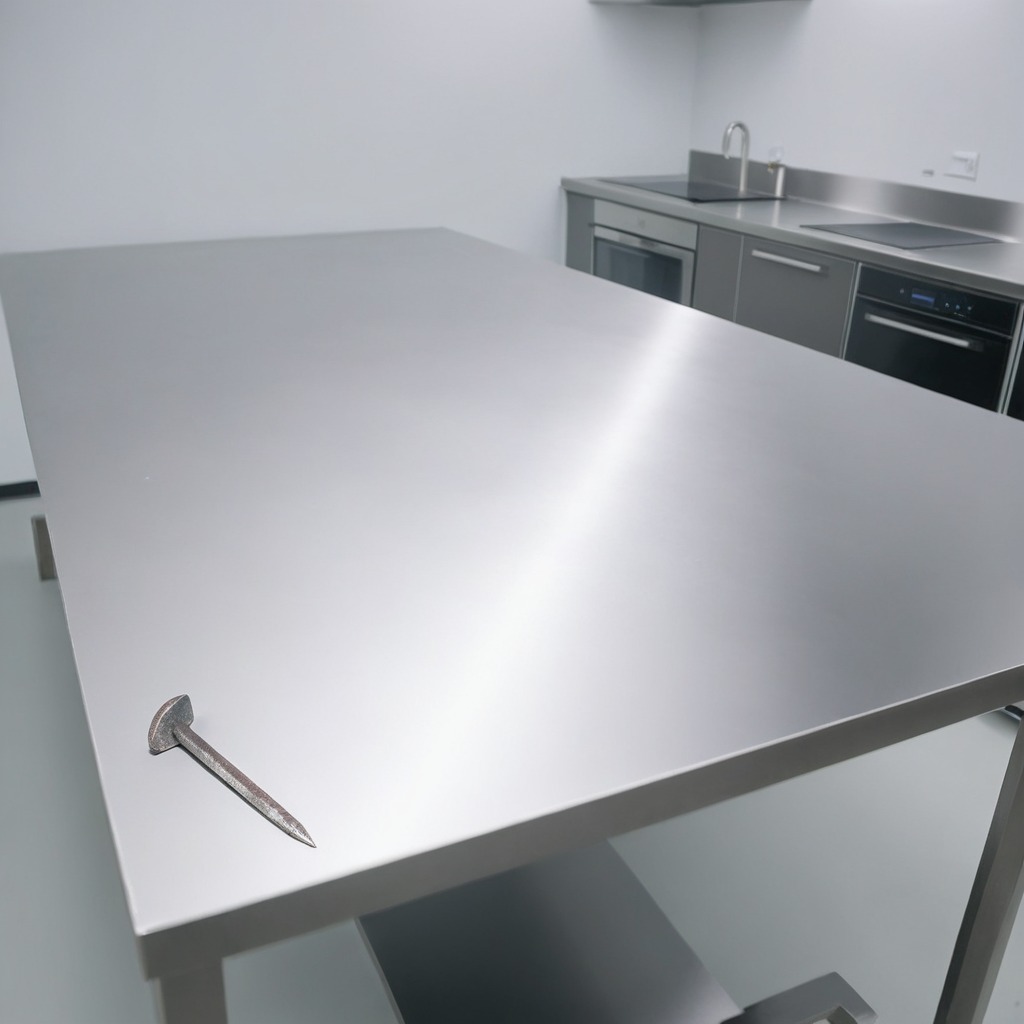
A nail is lying on the stainless steel table.